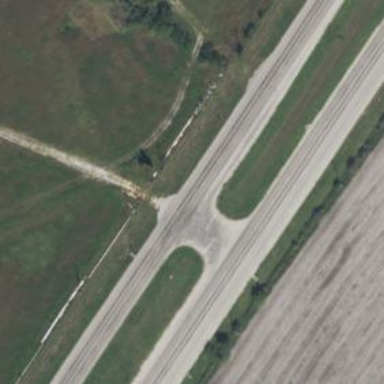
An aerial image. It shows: Primary link road with asphalt surface.